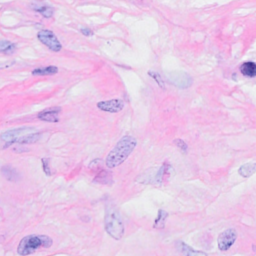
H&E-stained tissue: Breast